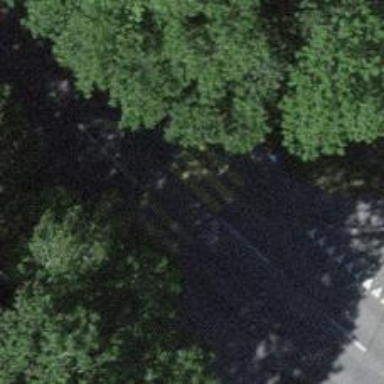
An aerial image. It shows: Uncontrolled zebra crossing with pedestrian island.